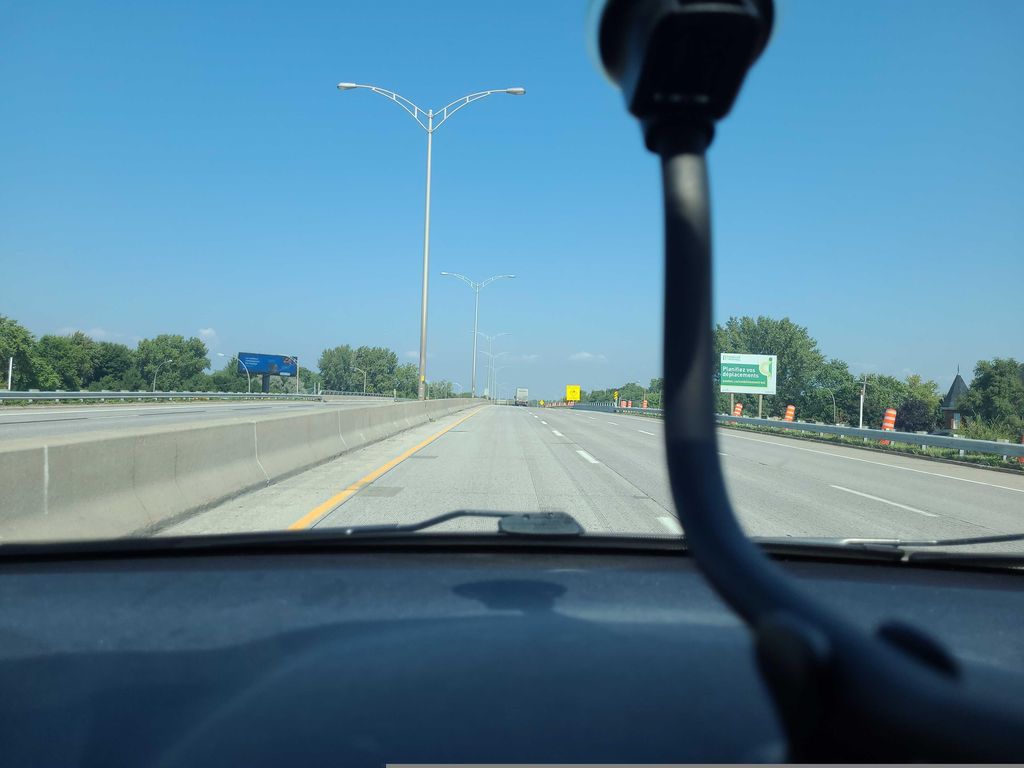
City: montreal